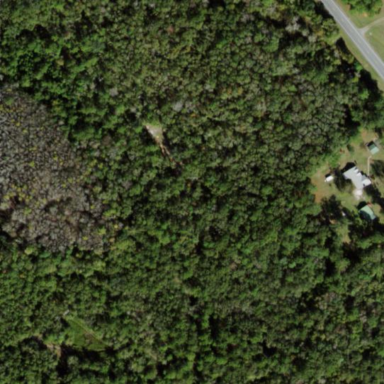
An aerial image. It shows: Mixed leaf woodland.